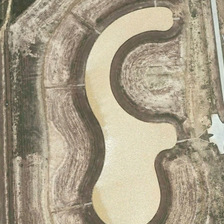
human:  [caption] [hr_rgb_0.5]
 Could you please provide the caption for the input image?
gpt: a road is near an irregular yellow pond .

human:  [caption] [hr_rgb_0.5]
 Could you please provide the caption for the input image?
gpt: a road is near an irregular yellow pond .

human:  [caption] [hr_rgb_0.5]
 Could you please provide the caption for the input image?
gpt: a road is near an irregular yellow pond .

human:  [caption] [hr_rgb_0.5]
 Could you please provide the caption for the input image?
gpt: a road is near an irregular yellow pond .

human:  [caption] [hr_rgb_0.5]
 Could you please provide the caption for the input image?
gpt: a road is near an irregular yellow pond .